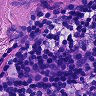
Metastatic tissue present: no